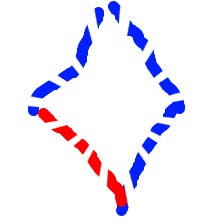
Shape: rhombus